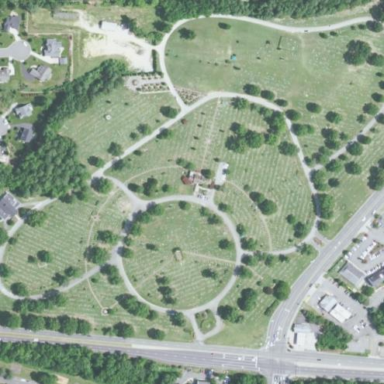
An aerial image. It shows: Cemetery.